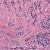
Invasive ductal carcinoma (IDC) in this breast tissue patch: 1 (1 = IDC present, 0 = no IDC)